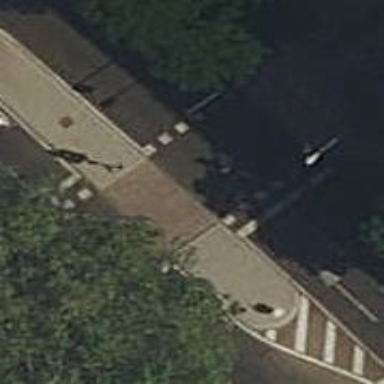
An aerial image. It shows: Primary highway with asphalt surface. Both sides of the road have sidewalks paved with stones. There are parallel parking spaces along the street side.